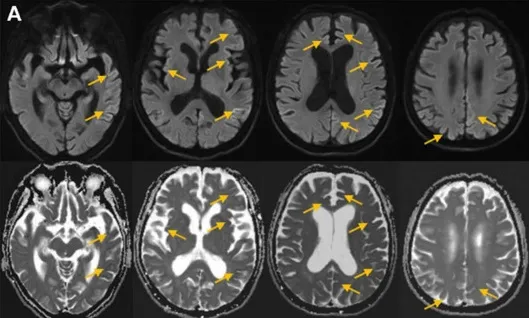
Head MRI, EEG, and PRNP gene analysis. (A) Axial imaging showed hyperintense signals in the bilateral parietal-occipital and frontal lobes in the DWI with correlating hypointense signals in the ADC map.
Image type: radiology (mri)